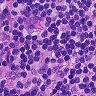
Metastatic tissue present: no